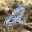
Label: 2